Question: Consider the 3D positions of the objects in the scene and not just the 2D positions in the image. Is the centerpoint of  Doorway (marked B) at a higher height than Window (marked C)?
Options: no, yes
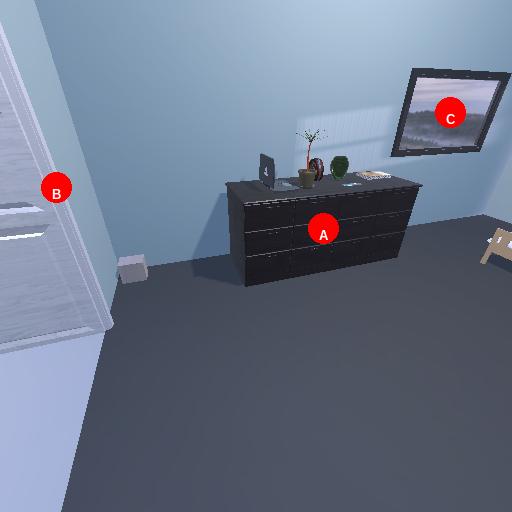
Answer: no